Field crop: tomato
Growth stage: 1
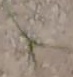
Species: cyperus